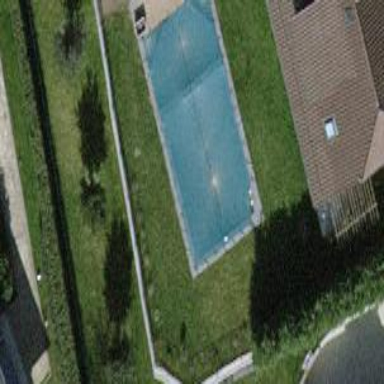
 perfect for leisure and relaxation on land."